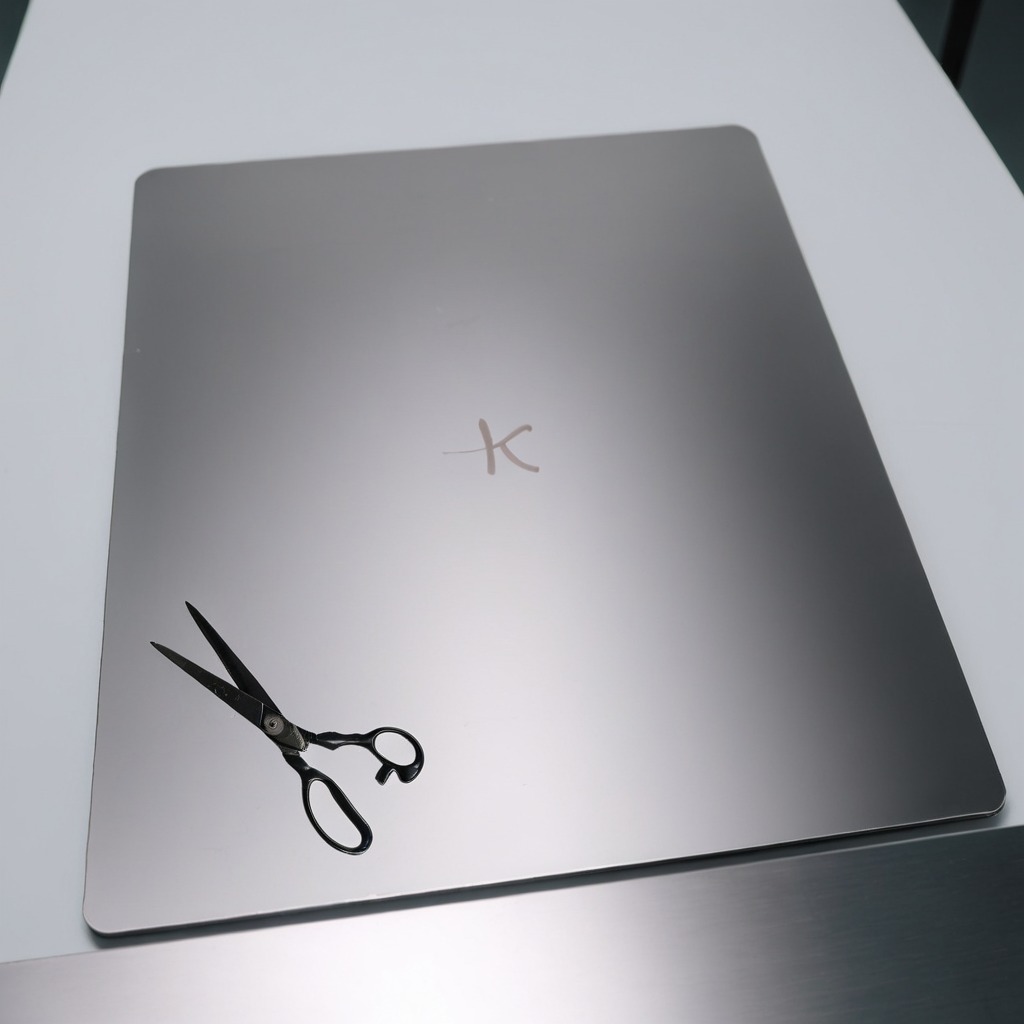
A scissor is lying on a stainless steel table in a high-end prototyping lab.